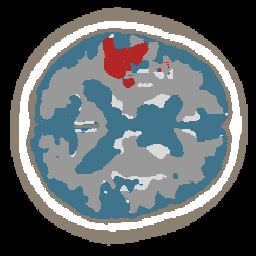
Label: lesion